Question: I'm in the process of converting some files from my set-top box (.ASF) format to something more portable that will work with plex and roku more readily. In doing so I'm using 'ffmpeg', but having unsatisfying results. Whereas the original doesn't have ANY notable interlacing defects, the converted file does. I think it has something to do with the libx264 converter because of the following experiment:
Running this command:
'''
ffmpeg version 3.0.2 Copyright (c) 2000-2016 the FFmpeg developers
built with Apple LLVM version 7.3.0 (clang-703.0.29)
configuration: --prefix=/usr/local/Cellar/ffmpeg/3.0.2 --enable-shared --enable-pthreads --enable-gpl --enable-version3 --enable-hardcoded-tables --enable-avresample --cc=clang --host-cflags= --host-ldflags= --enable-opencl --enable-libx264 --enable-libmp3lame --enable-libxvid --enable-vda
libavutil 55. 17.103 / 55. 17.103
libavcodec 57. 24.102 / 57. 24.102
libavformat 57. 25.100 / 57. 25.100
libavdevice 57. 0.101 / 57. 0.101
libavfilter 6. 31.100 / 6. 31.100
libavresample 3. 0. 0 / 3. 0. 0
libswscale 4. 0.100 / 4. 0.100
libswresample 2. 0.101 / 2. 0.101
libpostproc 54. 0.100 / 54. 0.100
[asf @ 0x7f9f84000000] Could not find codec parameters for stream 2 (Unknown: none): unknown codec
Consider increasing the value for the 'analyzeduration' and 'probesize' options
Input #0, asf, from 'file.asf':
Metadata:
title : Slingbox
artist : Sling Media
comment : test
Duration: N/A, start: 0.000000, bitrate: N/A
Stream #0:0: Video: h264 (High) (h264 / 0x34363268), yuv420p, 1920x1080 [SAR 1:1 DAR 16:9], 30.30 fps, 30 tbr, 1k tbn, 59.94 tbc
Stream #0:1: Audio: aac (LC) ([255][0][0][0] / 0x00FF), 32000 Hz, stereo, fltp, 96 kb/s
Stream #0:2: Unknown: none
File 'short.mp4' already exists. Overwrite ? [y/N] y
Output #0, mp4, to 'short.mp4':
Metadata:
title : Slingbox
artist : Sling Media
comment : test
encoder : Lavf57.25.100
Stream #0:0: Video: h264 ([33][0][0][0] / 0x0021), yuv420p, 1920x1080 [SAR 1:1 DAR 16:9], q=2-31, 30.30 fps, 30 tbr, 16k tbn, 1k tbc
Stream #0:1: Audio: aac (LC) ([64][0][0][0] / 0x0040), 32000 Hz, stereo, 96 kb/s
Stream mapping:
Stream #0:0 -> #0:0 (copy)
Stream #0:1 -> #0:1 (copy)
Press [q] to stop, [?] for help
[mp4 @ 0x7f9f8388c200] Timestamps are unset in a packet for stream 0. This is deprecated and will stop working in the future. Fix your code to set the timestamps properly
[mp4 @ 0x7f9f8388c200] pts has no value
Last message repeated 449 times
frame= 450 fps=0.0 q=-1.0 Lsize= 9002kB time=00:00:15.02 bitrate=4907.9kbits/s speed=92.1x
video:8817kB audio:173kB subtitle:0kB other streams:0kB global headers:0kB muxing overhead: 0.125406%
'''
Which produces a file which has no interlacing artifact and appears to be same exact file size as the original (if run without the -ss and -t commands).
But running this command :
'''
ffmpeg version 3.0.2 Copyright (c) 2000-2016 the FFmpeg developers
built with Apple LLVM version 7.3.0 (clang-703.0.29)
configuration: --prefix=/usr/local/Cellar/ffmpeg/3.0.2 --enable-shared --enable-pthreads --enable-gpl --enable-version3 --enable-hardcoded-tables --enable-avresample --cc=clang --host-cflags= --host-ldflags= --enable-opencl --enable-libx264 --enable-libmp3lame --enable-libxvid --enable-vda
libavutil 55. 17.103 / 55. 17.103
libavcodec 57. 24.102 / 57. 24.102
libavformat 57. 25.100 / 57. 25.100
libavdevice 57. 0.101 / 57. 0.101
libavfilter 6. 31.100 / 6. 31.100
libavresample 3. 0. 0 / 3. 0. 0
libswscale 4. 0.100 / 4. 0.100
libswresample 2. 0.101 / 2. 0.101
libpostproc 54. 0.100 / 54. 0.100
[asf @ 0x7fec32801400] Could not find codec parameters for stream 2 (Unknown: none): unknown codec
Consider increasing the value for the 'analyzeduration' and 'probesize' options
Input #0, asf, from 'test.asf':
Metadata:
title : Slingbox
artist : Sling Media
comment : test
Duration: N/A, start: 0.000000, bitrate: N/A
Stream #0:0: Video: h264 (High) (h264 / 0x34363268), yuv420p, 1920x1080 [SAR 1:1 DAR 16:9], 30.30 fps, 30 tbr, 1k tbn, 59.94 tbc
Stream #0:1: Audio: aac (LC) ([255][0][0][0] / 0x00FF), 32000 Hz, stereo, fltp, 96 kb/s
Stream #0:2: Unknown: none
[libx264 @ 0x7fec32102800] using SAR=1/1
[libx264 @ 0x7fec32102800] using cpu capabilities: MMX2 SSE2Fast SSSE3 SSE4.2 AVX FMA3 AVX2 LZCNT BMI2
[libx264 @ 0x7fec32102800] profile High, level 4.0
[libx264 @ 0x7fec32102800] 264 - core 148 r2668 fd2c324 - H.264/MPEG-4 AVC codec - Copyleft 2003-2016 - - options: cabac=1 ref=3 deblock=1:0:0 analyse=0x3:0x113 me=hex subme=7 psy=1 psy_rd=1.00:0.00 mixed_ref=1 me_range=16 chroma_me=1 trellis=1 8x8dct=1 cqm=0 deadzone=21,11 fast_pskip=1 chroma_qp_offset=-2 threads=12 lookahead_threads=2 sliced_threads=0 nr=0 decimate=1 interlaced=0 bluray_compat=0 constrained_intra=0 bframes=3 b_pyramid=2 b_adapt=1 b_bias=0 direct=1 weightb=1 open_gop=0 weightp=2 keyint=250 keyint_min=25 scenecut=40 intra_refresh=0 rc_lookahead=40 rc=crf mbtree=1 crf=23.0 qcomp=0.60 qpmin=0 qpmax=69 qpstep=4 ip_ratio=1.40 aq=1:1.00
Output #0, mp4, to 'short2.mp4':
Metadata:
title : Slingbox
artist : Sling Media
comment : test
encoder : Lavf57.25.100
Stream #0:0: Video: h264 (libx264) ([33][0][0][0] / 0x0021), yuv420p, 1920x1080 [SAR 1:1 DAR 16:9], q=-1--1, 30 fps, 15360 tbn, 30 tbc
Metadata:
encoder : Lavc57.24.102 libx264
Side data:
unknown side data type 10 (24 bytes)
Stream #0:1: Audio: aac (LC) ([64][0][0][0] / 0x0040), 32000 Hz, stereo, fltp, 128 kb/s
Metadata:
encoder : Lavc57.24.102 aac
Stream mapping:
Stream #0:0 -> #0:0 (h264 (native) -> h264 (libx264))
Stream #0:1 -> #0:1 (aac (native) -> aac (native))
Press [q] to stop, [?] for help
frame= 450 fps= 20 q=-1.0 Lsize= 6732kB time=00:00:15.00 bitrate=3674.9kbits/s speed=0.657x
video:6481kB audio:240kB subtitle:0kB other streams:0kB global headers:0kB muxing overhead: 0.168370%
[libx264 @ 0x7fec32102800] frame I:12 Avg QP:18.85 size: 39804
[libx264 @ 0x7fec32102800] frame P:291 Avg QP:21.40 size: 17543
[libx264 @ 0x7fec32102800] frame B:147 Avg QP:22.61 size: 7167
[libx264 @ 0x7fec32102800] consecutive B-frames: 42.9% 36.9% 11.3% 8.9%
[libx264 @ 0x7fec32102800] mb I I16..4: 43.2% 52.0% 4.8%
[libx264 @ 0x7fec32102800] mb P I16..4: 11.9% 16.0% 1.0% P16..4: 30.2% 3.0% 1.7% 0.0% 0.0% skip:36.2%
[libx264 @ 0x7fec32102800] mb B I16..4: 0.6% 0.9% 0.1% B16..8: 25.7% 1.4% 0.2% direct: 4.6% skip:66.6% L0:49.0% L1:49.4% BI: 1.6%
[libx264 @ 0x7fec32102800] 8x8 transform intra:55.1% inter:92.0%
[libx264 @ 0x7fec32102800] coded y,uvDC,uvAC intra: 22.5% 38.6% 6.6% inter: 6.5% 17.3% 0.5%
[libx264 @ 0x7fec32102800] i16 v,h,dc,p: 28% 47% 8% 17%
[libx264 @ 0x7fec32102800] i8 v,h,dc,ddl,ddr,vr,hd,vl,hu: 34% 15% 42% 1% 1% 2% 1% 2% 1%
[libx264 @ 0x7fec32102800] i4 v,h,dc,ddl,ddr,vr,hd,vl,hu: 10% 78% 6% 1% 1% 1% 1% 1% 1%
[libx264 @ 0x7fec32102800] i8c dc,h,v,p: 59% 19% 19% 3%
[libx264 @ 0x7fec32102800] Weighted P-Frames: Y:14.4% UV:3.8%
[libx264 @ 0x7fec32102800] ref P L0: 65.5% 6.6% 19.0% 8.4% 0.4%
[libx264 @ 0x7fec32102800] ref B L0: 89.6% 8.9% 1.5%
[libx264 @ 0x7fec32102800] ref B L1: 98.6% 1.4%
[libx264 @ 0x7fec32102800] kb/s:3539.34
[aac @ 0x7fec32103a00] Qavg: 573.580
'''
Produces a file which has quite a bit of interlacing defect when playing on my HD projector thru Roku via Plex (direct play enabled, apparently no transcoding).

Lest I be overly picky, I engaged my wife in this test, showing her the two files and she agreed that the one that used 'libx264' was significantly worse and unwatchable. Can't figure out how to shrink this file down without causing these interlacing defects -- it happens even when I don't try to shrink it! Any thoughts?
Video files:
<URL>
<URL>
Additionally, I tried a few settings to generate a MPEG4 (.AVI) file and had similar lack of success. Similar interlacing defects.
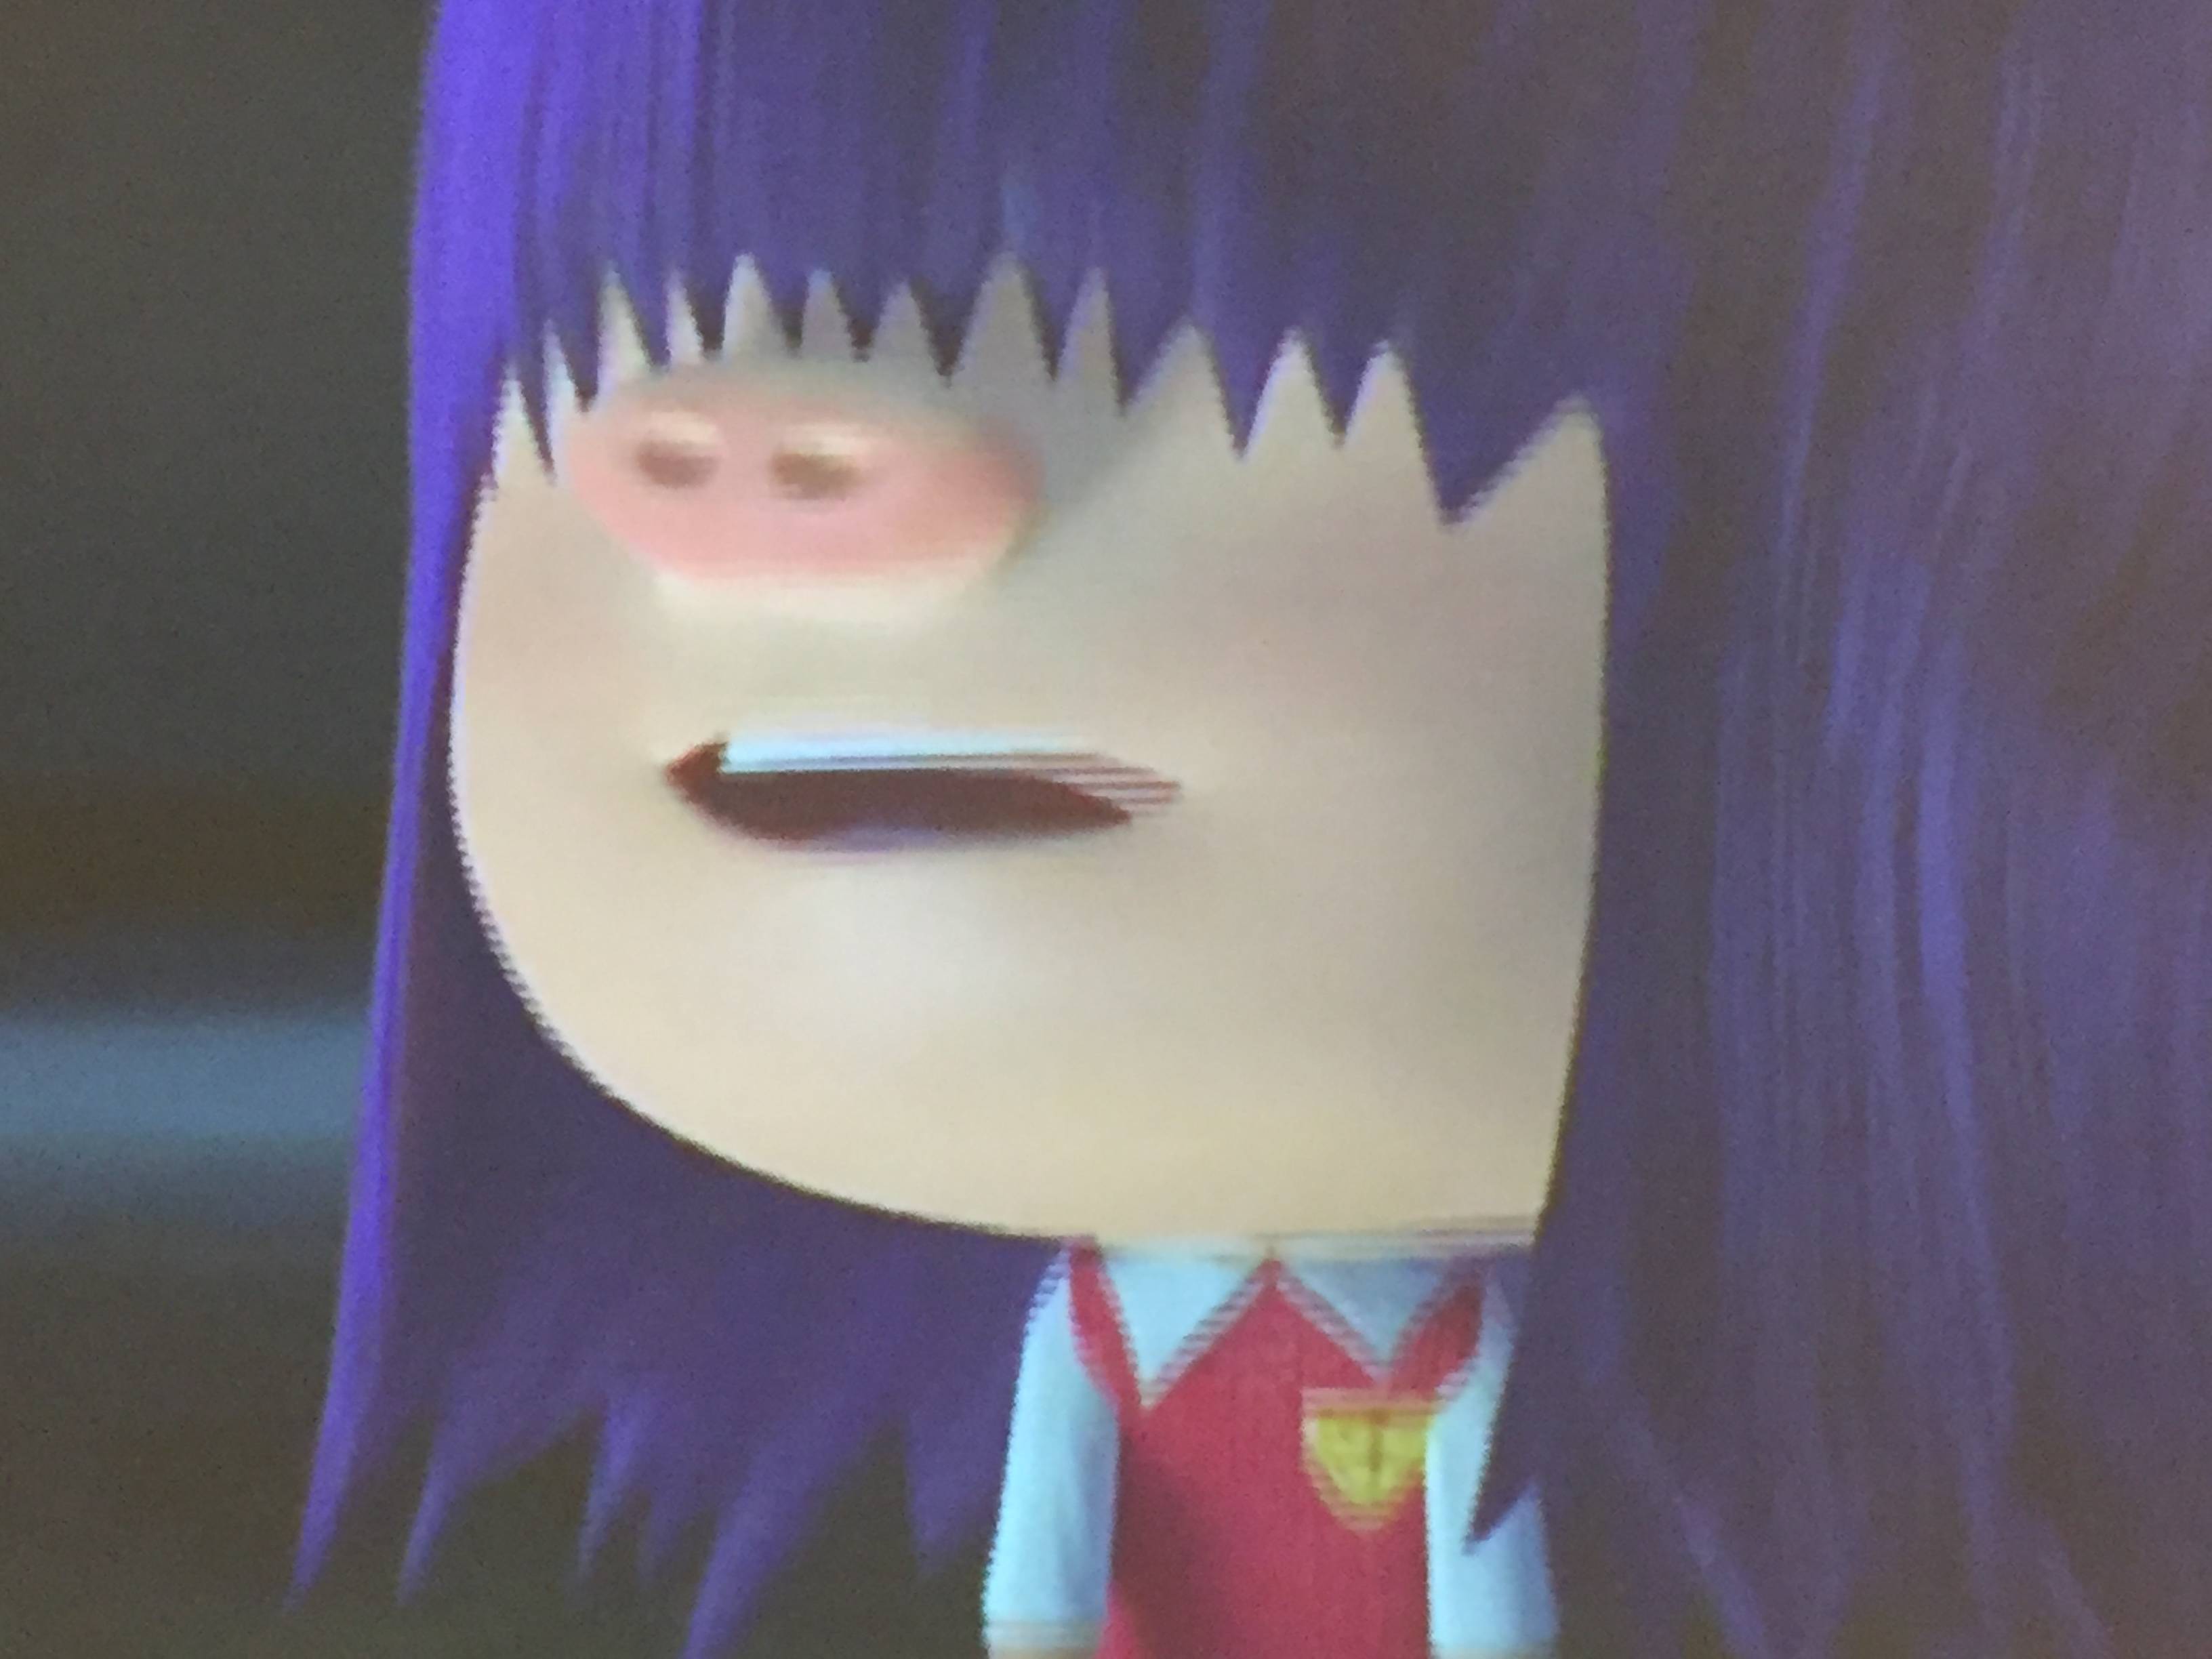
Answer: The source video is interlaced, so it needs to be deinterlaced.
Standard filter to use within FFmpeg is YADIF.
So, basic syntax would be
'''
ffmpeg -i file.asf -vf yadif -c:a copy -bsf:a aac_adtstoasc file.mp4
'''